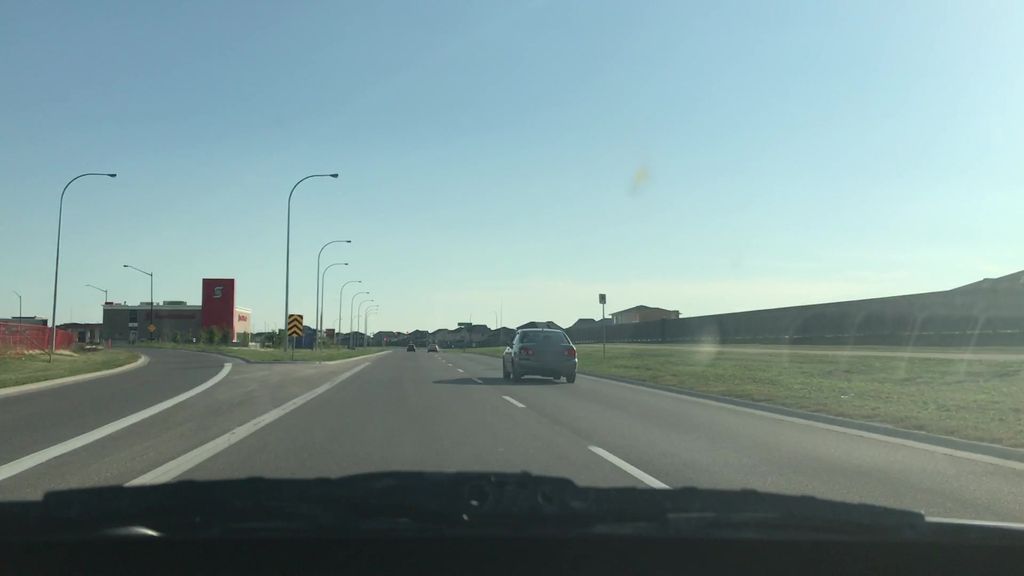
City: winnipeg